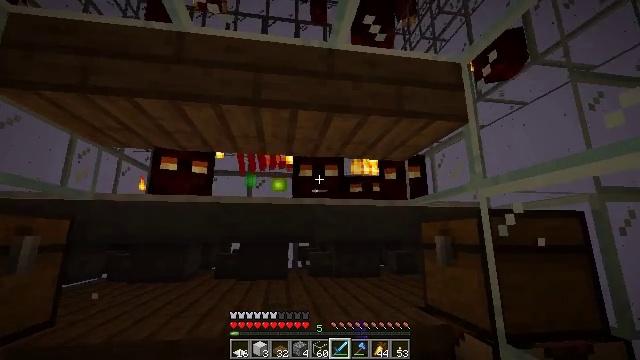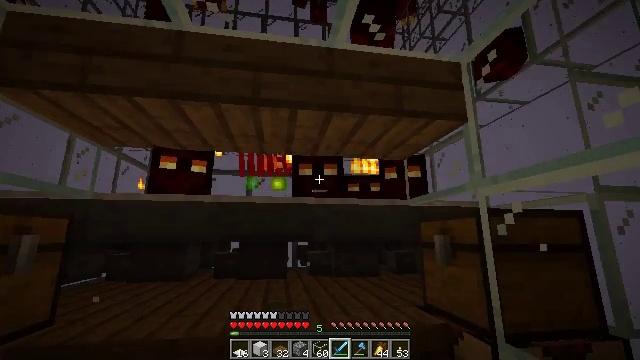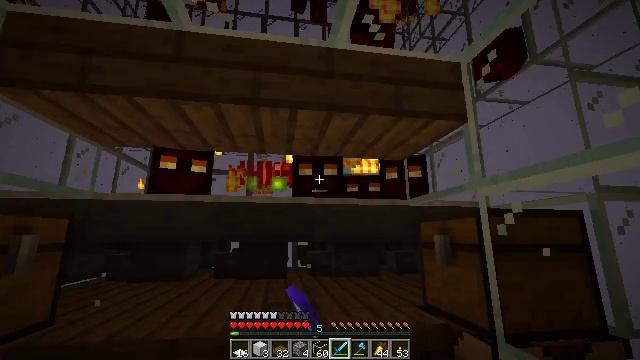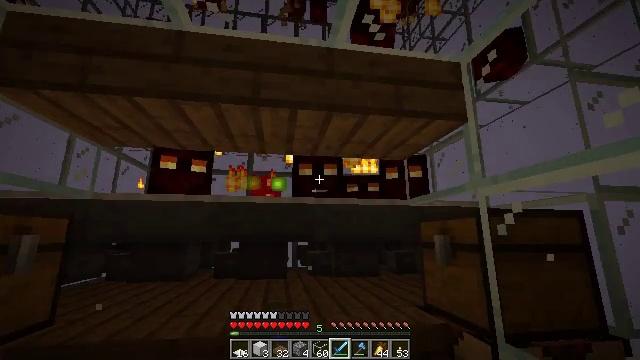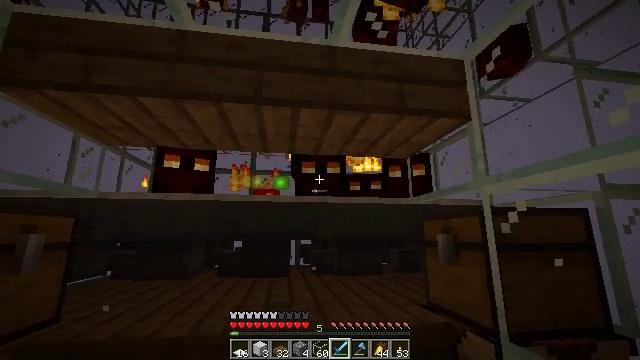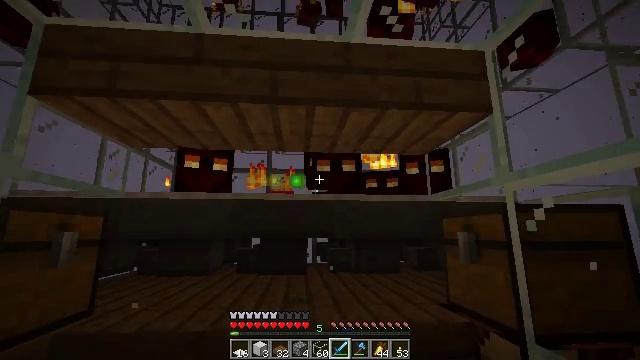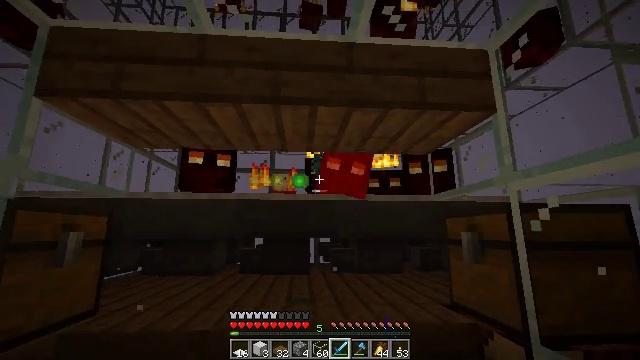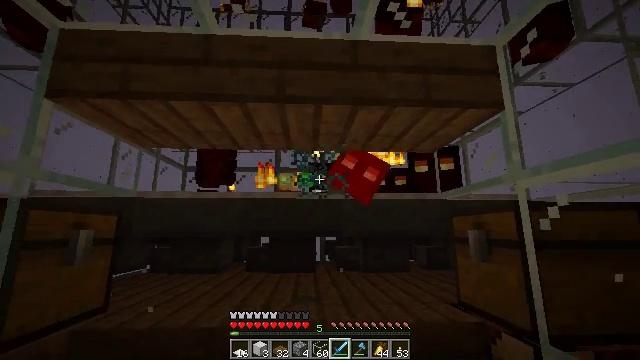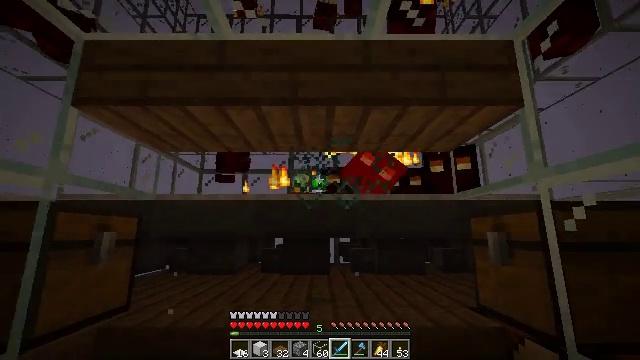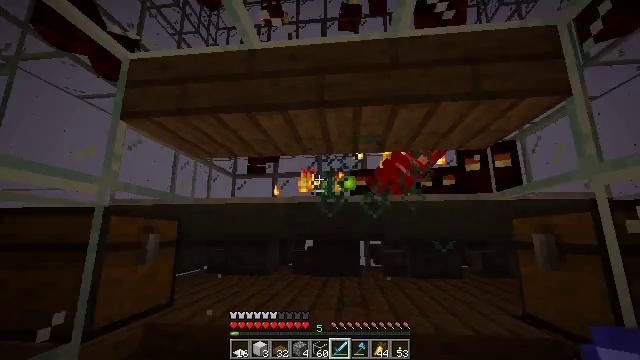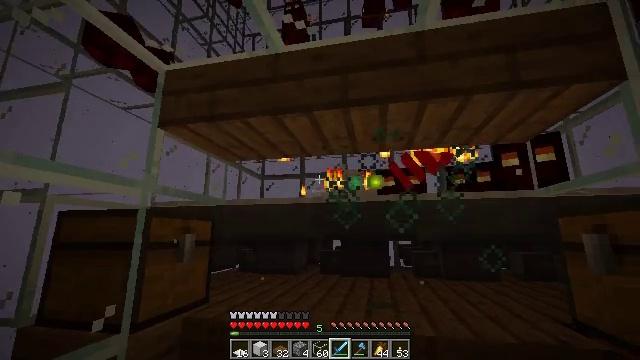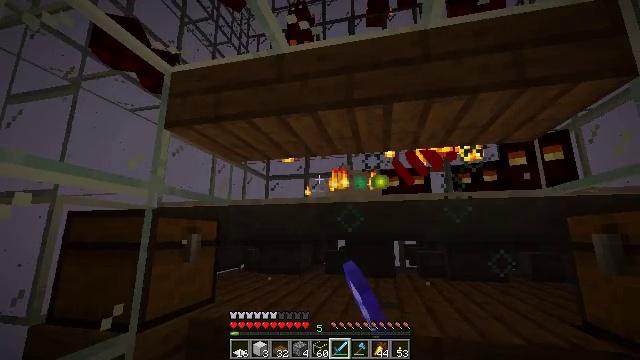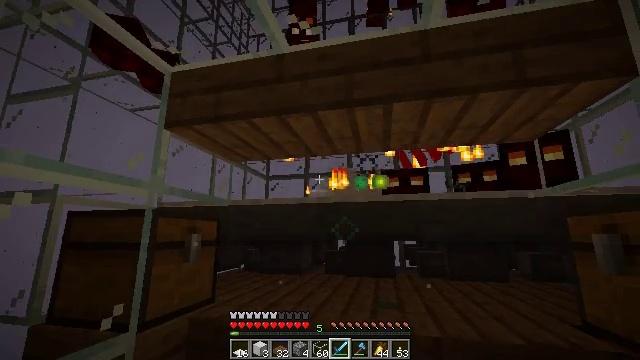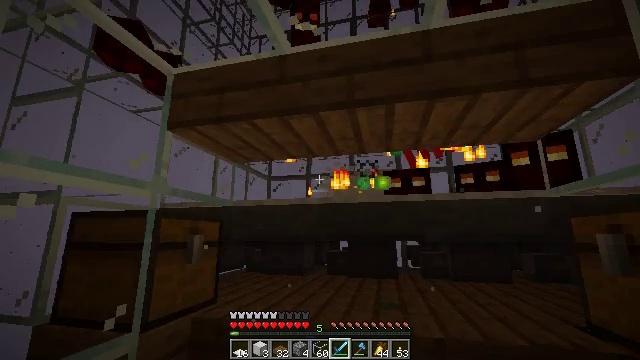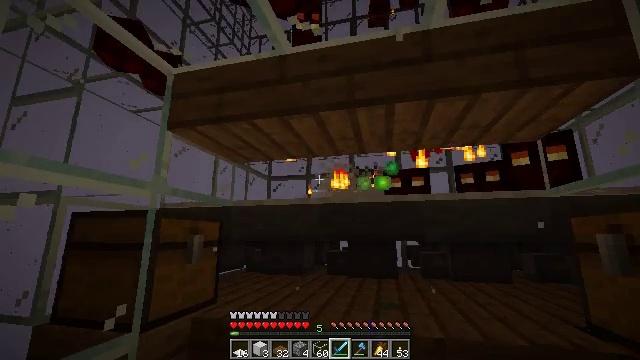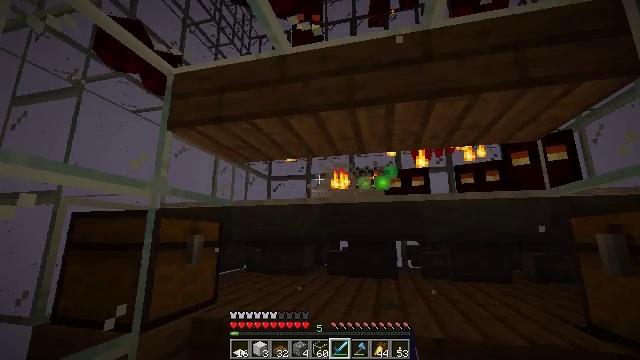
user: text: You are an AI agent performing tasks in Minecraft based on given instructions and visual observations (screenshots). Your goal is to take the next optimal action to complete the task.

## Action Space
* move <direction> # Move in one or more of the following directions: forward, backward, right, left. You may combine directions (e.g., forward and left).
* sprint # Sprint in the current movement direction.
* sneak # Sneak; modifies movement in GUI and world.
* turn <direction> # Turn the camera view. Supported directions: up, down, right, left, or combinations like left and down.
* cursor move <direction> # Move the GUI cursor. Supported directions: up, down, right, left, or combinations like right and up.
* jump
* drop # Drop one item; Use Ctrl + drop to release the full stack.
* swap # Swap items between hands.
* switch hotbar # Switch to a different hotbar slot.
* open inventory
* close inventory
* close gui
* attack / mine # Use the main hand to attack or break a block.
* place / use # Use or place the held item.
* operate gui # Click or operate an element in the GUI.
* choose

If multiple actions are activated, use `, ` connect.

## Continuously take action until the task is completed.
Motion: motion action
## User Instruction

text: Fight hostile mobs.
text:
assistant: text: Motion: attack / mine
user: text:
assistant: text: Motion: attack / mine
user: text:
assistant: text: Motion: attack / mine
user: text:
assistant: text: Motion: attack / mine
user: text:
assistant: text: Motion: turn left, attack / mine
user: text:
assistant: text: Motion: attack / mine
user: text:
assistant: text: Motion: turn left, attack / mine
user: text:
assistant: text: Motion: turn left, attack / mine
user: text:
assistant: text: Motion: turn left
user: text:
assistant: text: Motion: turn left, attack / mine
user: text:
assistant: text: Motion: turn left, attack / mine
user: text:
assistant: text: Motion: attack / mine
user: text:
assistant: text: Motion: attack / mine
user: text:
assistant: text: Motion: no_op
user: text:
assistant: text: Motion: attack / mine
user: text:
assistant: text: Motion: attack / mine
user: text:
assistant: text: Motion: attack / mine
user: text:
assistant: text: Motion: turn right
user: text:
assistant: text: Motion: turn right
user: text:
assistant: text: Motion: no_op
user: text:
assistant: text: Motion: attack / mine
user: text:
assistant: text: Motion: attack / mine
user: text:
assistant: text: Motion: turn right, attack / mine
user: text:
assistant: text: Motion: turn right
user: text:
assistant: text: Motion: attack / mine
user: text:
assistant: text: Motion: attack / mine
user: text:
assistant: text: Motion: attack / mine
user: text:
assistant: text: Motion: attack / mine
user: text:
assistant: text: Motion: no_op
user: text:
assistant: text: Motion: turn left